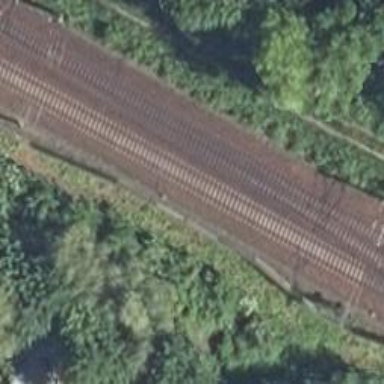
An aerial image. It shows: Railway track with contact lines for electrification.